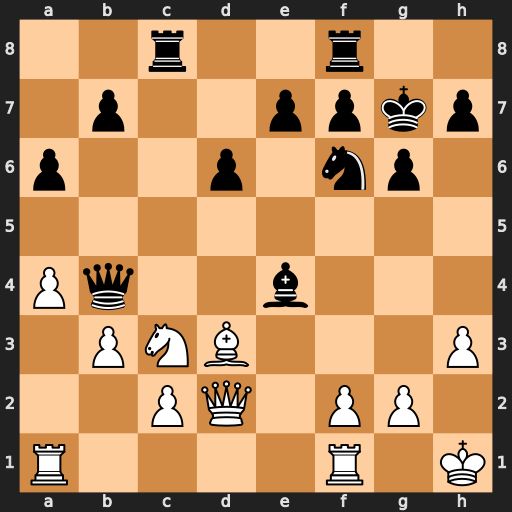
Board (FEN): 2r2r2/1p2ppkp/p2p1np1/8/Pq2b3/1PNB3P/2PQ1PP1/R4R1K
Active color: w
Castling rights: -
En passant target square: -
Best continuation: Nxe4 Qxd2 Nxd2